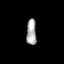
Tissue: lung
Cell type: T cells
Senescence score: 0.2134
Nuclear area (px): 253
Mean DAPI intensity: 168.818